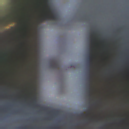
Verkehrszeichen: VerlaufVorfahrtsstrasse1
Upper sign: Vorfahrtsstrasse
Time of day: Midday
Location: Roofed (Underpass)
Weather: Clear
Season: NotSpecified
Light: Natural